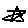
Label: star